Interaction volume radius: 10 \u00c5
Interaction volume height: 20 \u00c5
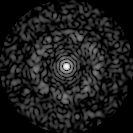
Disorder parameter: 0.8546